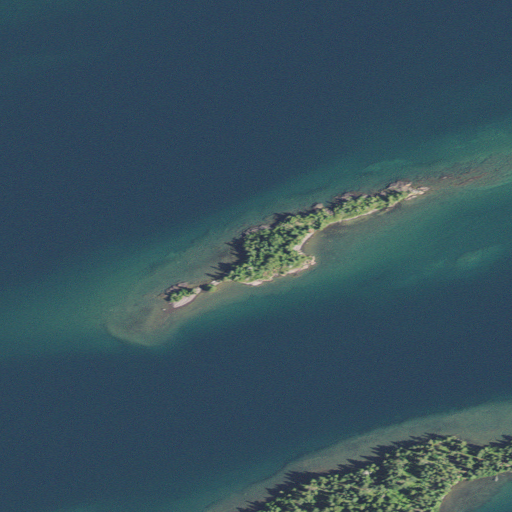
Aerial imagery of island in Michigan named Cork Island containing open water, barren land, and grassland